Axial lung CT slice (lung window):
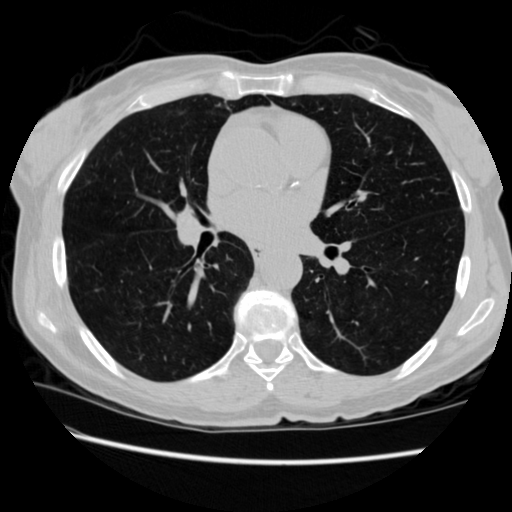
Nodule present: no